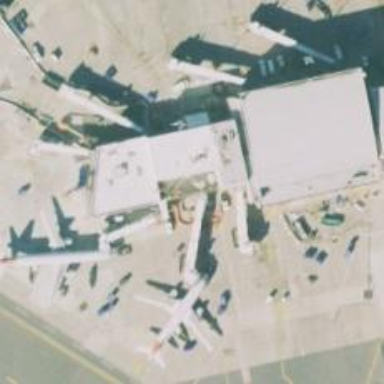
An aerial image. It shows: Airport gate.